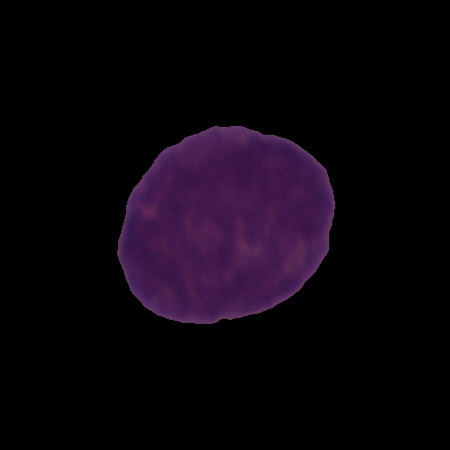
Label: healthy